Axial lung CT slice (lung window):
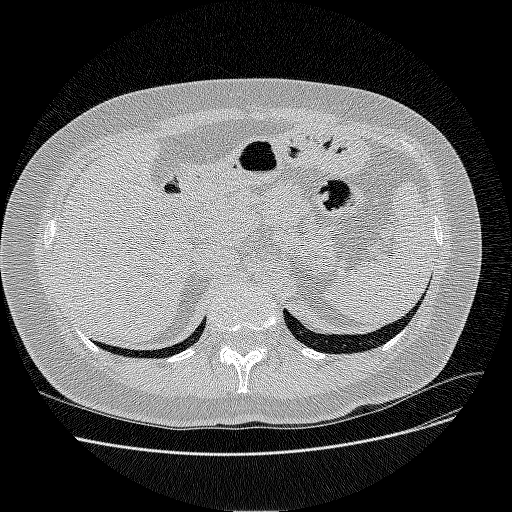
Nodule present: no